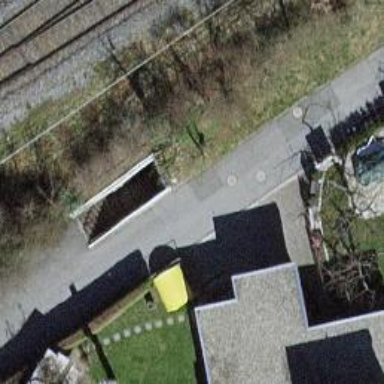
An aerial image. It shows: Set of concrete steps.